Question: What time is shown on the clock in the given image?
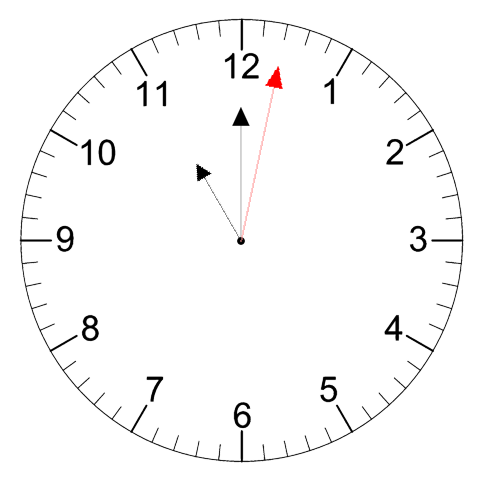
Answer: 11:00:02